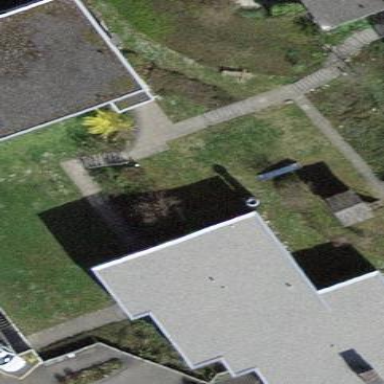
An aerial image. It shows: Building with flat roof.